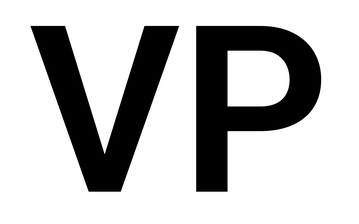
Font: Roboto_SemiBold